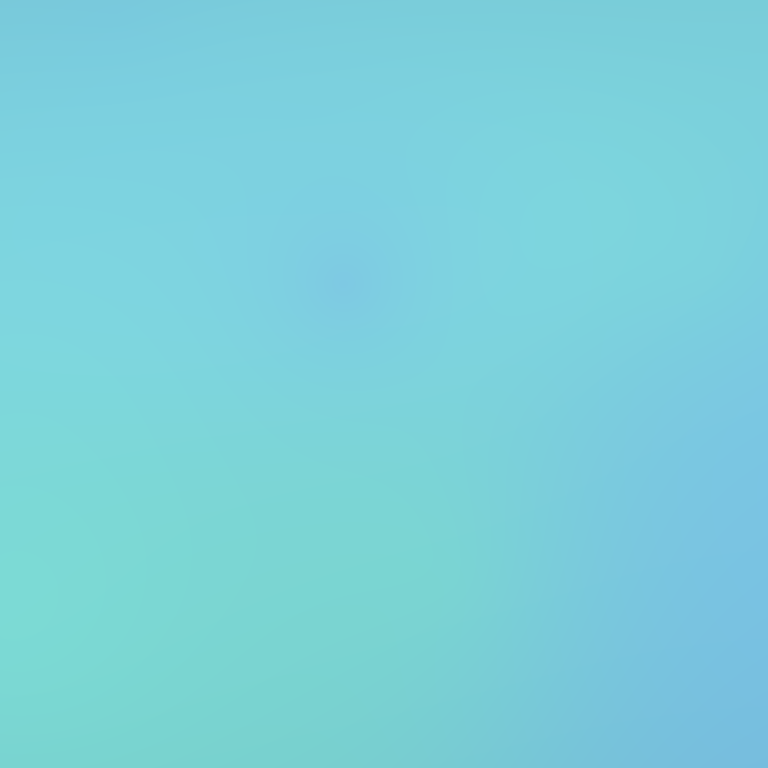
Abstract light effect, smooth gradient from soft teal to light blue, calm atmosphere, diffuse light, no room, no furniture, no objects.